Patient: sex M, age 60
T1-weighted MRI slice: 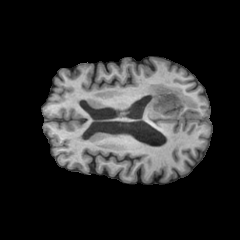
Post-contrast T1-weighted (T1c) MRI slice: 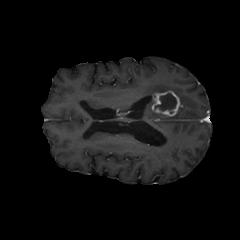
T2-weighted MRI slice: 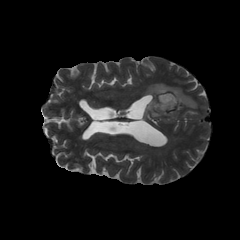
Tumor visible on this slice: yes
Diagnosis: Glioblastoma, IDH-wildtype
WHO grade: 4